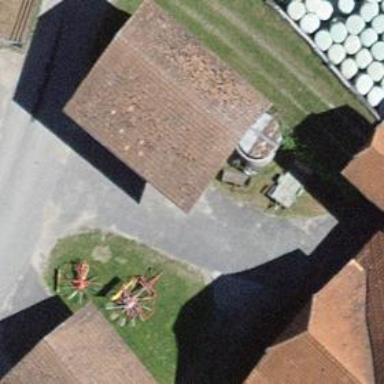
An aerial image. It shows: Rural barn.